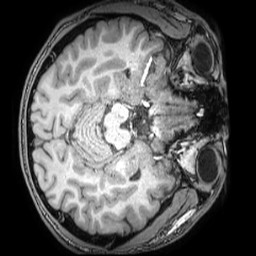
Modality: T1w
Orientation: axial
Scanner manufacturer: philips
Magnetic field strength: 3 T
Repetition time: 0.008 s
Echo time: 0.0035 s